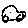
Label: car